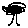
Label: tree